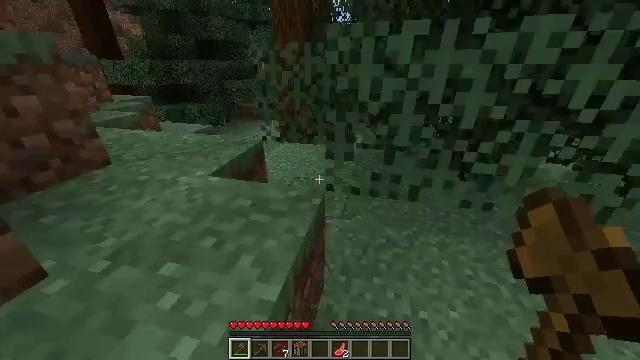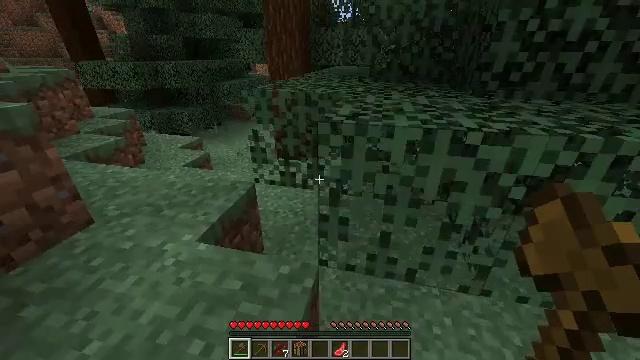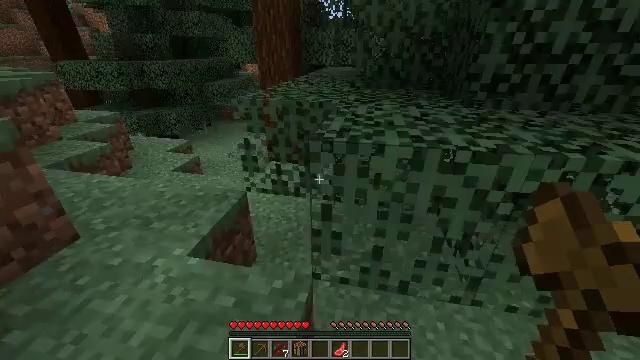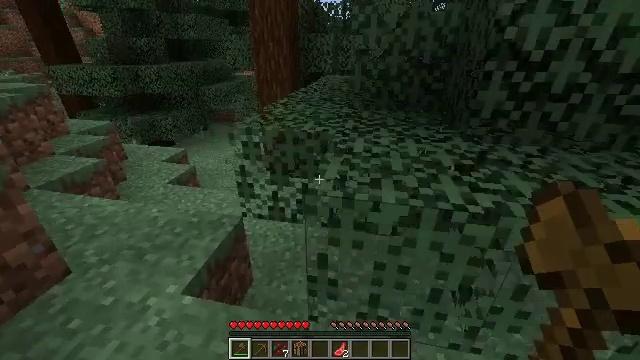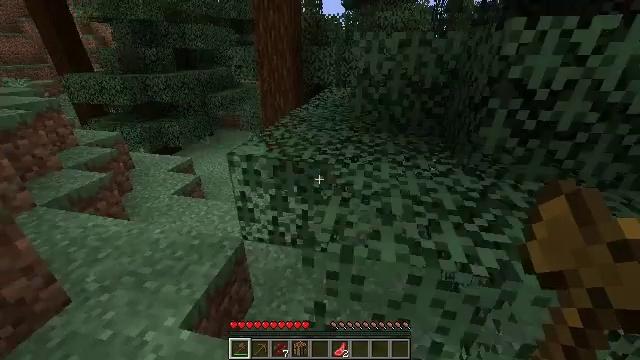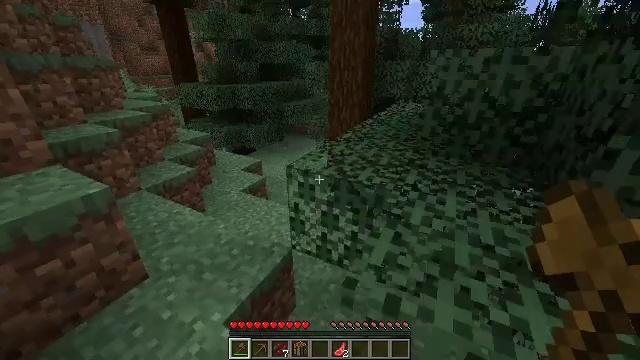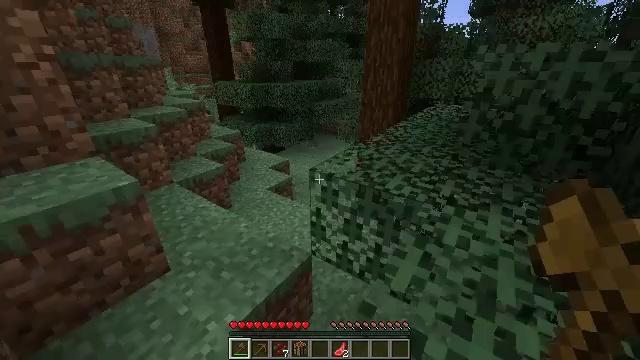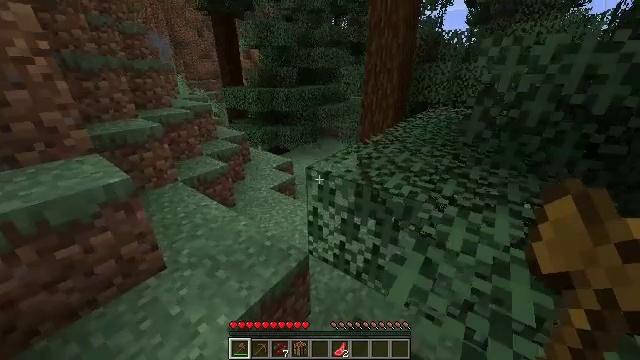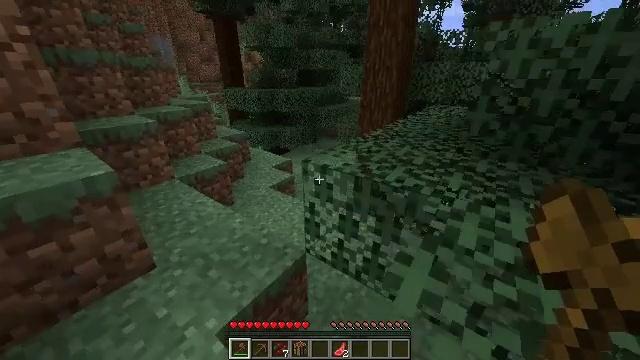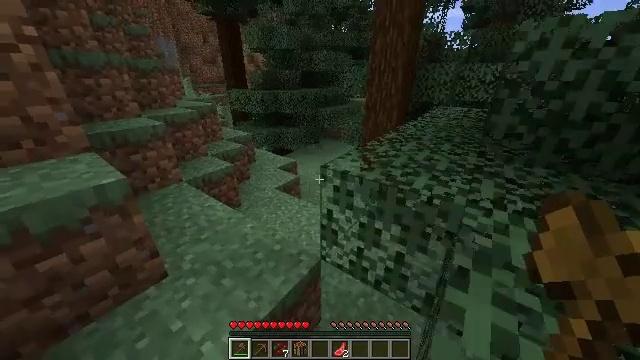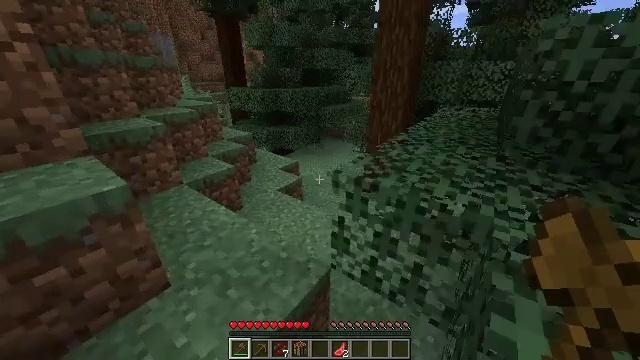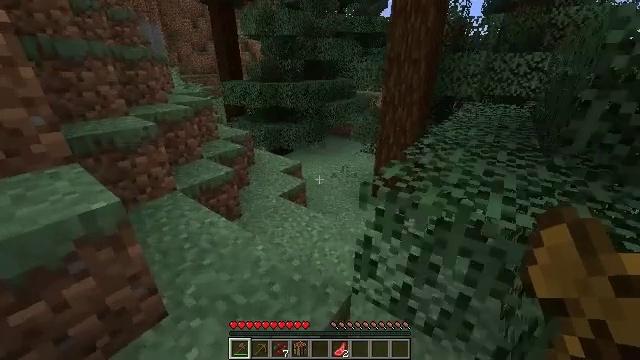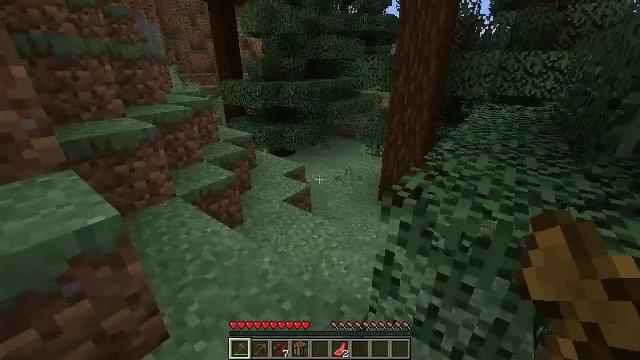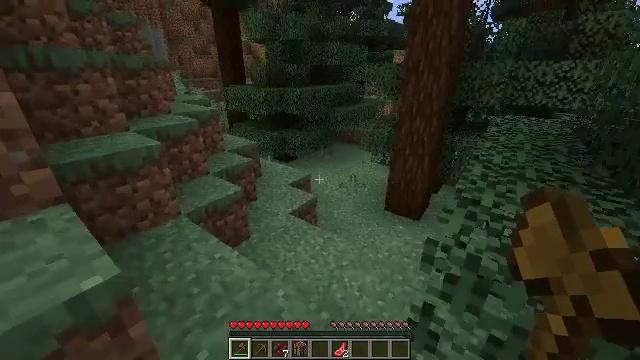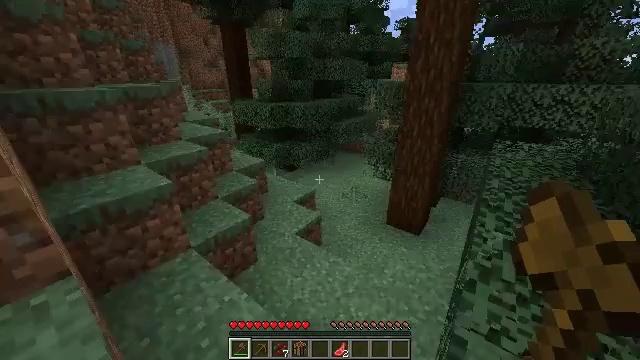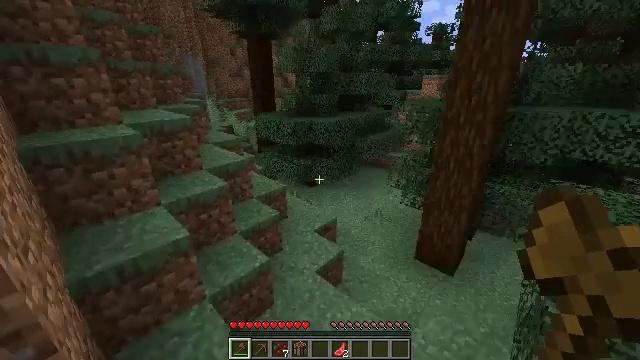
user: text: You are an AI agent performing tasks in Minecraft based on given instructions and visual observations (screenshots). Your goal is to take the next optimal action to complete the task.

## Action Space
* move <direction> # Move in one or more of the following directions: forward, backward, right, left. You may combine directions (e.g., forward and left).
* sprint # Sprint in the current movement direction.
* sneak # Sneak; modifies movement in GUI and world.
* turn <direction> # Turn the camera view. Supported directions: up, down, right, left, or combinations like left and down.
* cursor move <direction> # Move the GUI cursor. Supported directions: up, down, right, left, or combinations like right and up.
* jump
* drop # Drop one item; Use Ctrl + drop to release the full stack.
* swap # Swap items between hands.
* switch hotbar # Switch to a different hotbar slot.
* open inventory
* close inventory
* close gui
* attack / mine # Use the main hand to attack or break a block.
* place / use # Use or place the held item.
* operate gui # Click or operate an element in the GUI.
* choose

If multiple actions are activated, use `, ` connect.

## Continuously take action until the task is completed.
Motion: motion action
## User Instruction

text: Attack the large fern to gather it.
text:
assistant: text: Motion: move forward, sprint, jump
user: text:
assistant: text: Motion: move forward, sprint, turn right, jump
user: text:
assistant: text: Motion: move forward, sprint
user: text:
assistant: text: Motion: move forward, sprint
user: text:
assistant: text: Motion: move forward, sprint, turn left and up
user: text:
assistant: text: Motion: move forward, sprint, turn left
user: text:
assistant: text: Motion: move forward and move left, sprint, turn left
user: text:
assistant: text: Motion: move forward and move left, sprint
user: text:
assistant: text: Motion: move forward and move left, sprint
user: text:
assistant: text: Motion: move forward and move left, sprint
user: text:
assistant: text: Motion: move forward and move left, sprint
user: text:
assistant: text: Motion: move forward and move left, sprint
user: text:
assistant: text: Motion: move forward, sprint, jump
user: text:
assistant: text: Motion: move forward, sprint, jump
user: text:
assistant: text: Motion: move forward, sprint, turn left and up, jump
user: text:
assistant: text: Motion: move forward, sprint, turn left and up
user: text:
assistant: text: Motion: move forward, sprint, turn left
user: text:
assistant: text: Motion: move forward, sprint
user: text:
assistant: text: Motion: move forward, sprint
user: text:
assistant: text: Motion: move forward, sprint
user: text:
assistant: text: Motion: move forward, sprint
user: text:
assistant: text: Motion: move forward, sprint, turn right
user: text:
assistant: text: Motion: move forward and move right, sprint, turn right
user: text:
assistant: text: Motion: move forward and move right, sprint
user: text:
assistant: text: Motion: move forward and move right, sprint
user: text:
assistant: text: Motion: move forward and move right, sprint
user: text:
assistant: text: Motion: move forward and move right, sprint, turn left
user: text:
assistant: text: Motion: move forward and move right, sprint, turn left and down
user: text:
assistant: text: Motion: move forward and move right, sprint, turn left and up
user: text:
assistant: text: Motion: move right, sprint, turn left and up, jump